Interaction volume radius: 5 \u00c5
Interaction volume height: 40 \u00c5
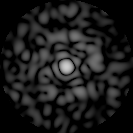
Disorder parameter: 0.8559